Question: I have two matrices '[A]'(Expected_matrice) , '[B]'(Predicted_matrice) I need to create the third one '[C]'(Error_matrice) via subtraction of them '[C]=[A]-[B]' and pass it to Pandas dataframe and save in csv file.
Since abovementioned matrices' size are 24*20 and I try to:
First: '[C]' via 'sns.heatmap(C, cbar=True, cmap="gray_gist")'
Second: [C] via applying 'sum(abs(abs([A])-abs([B])))/24*20' to check that how good it is. In fact I calculating amount of by that. I also know that it's possible to use another method like MSE 'from Sklearn import metrics' by applying:
'''
from Sklearn import metrics
print(metrics.mean_squared_error(A,B))
'''
Since the elements of matrices are I've used : '[i - j for (i, j) in zip(A,B)]'
My codes are following:
'''
import numpy as np
import pandas as pd
import seaborn as sns
import matplotlib.pyplot as plt
from scipy.ndimage.filters import gaussian_filter
#A,B can be read from .csv files
A = pd.read_csv('D:\A.csv', header=None)
B = pd.read_csv('D:\B.csv', header=None)
#A,B can be assumed as lists
df_A = pd.DataFrame(A)
df_B = pd.DataFrame(B)
#calculate error matrix via subtraction
C = [i - j for (i, j) in zip(A,B)]
#Pass error matrix to Pandas dataframe
df_C = pd.DataFrame(C)
df_C.to_csv('Error_Matrix.csv', header=None, index=None)
#Evaluation
Eval= sum(abs(abs([A])-abs([B])))/24*20
Eval_ = '{:04}'.format(Eval)
print(Eval_)
#Plotting C
fig, ax = plt.subplots(nrows=1, ncols=2 , figsize=(20,15))
plt.subplot(1,2,1)
ax = sns.heatmap(C, cbar=True, cmap="gist_gray")
plt.title(f'Error Matrix Error={Eval_}', fontsize=14 , fontweight='bold', color='black', loc='center', style='italic')
plt.axis('off')
plt.subplot(1,2,2)
C_smooth = gaussian_filter(dfr_b, sigma=1)
ax = sns.heatmap(C_smooth, vmin=np.min(C_smooth), vmax=np.max(C_smooth), cmap ="gray" , cbar=True , cbar_kws={"ticks":[0,33,67,100]})
plt.title(f'Error Matrix Smooth Error={Eval_}', fontsize=14 , fontweight='bold', color='black', loc='center', style='italic')
plt.axis('off')
plt.savefig('Error_Matrix.png')
plt.show()
'''
Expected results:

white color shows Error=0 and solid black color shows Error=maximum.
Mostly should be error but i don't want to have black result I expected Gray color mostly.
<URL>
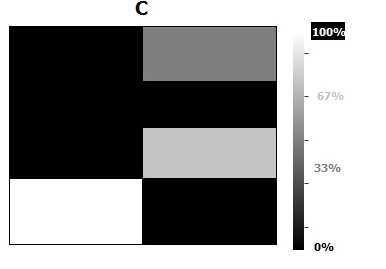
Answer: I'd do something like this:
'''
import matplotlib.pyplot as plt
import numpy as np
mx = 10 + 3 * np.random.random( 20 * 10 )
mx = mx.reshape( 20, 10 )
nx = 10 + 3 * np.random.random( 20 * 10 )
nx = nx.reshape( 20, 10 )
deltax = mx - nx
ox = 100 * ( 1 - np.abs( ( deltax) / mx ) )
scale = max( [ abs(min( np.concatenate( deltax ) ) ), abs( max( np.concatenate( deltax ) ) ) ] )
chi2 = np.sum( mx - nx )**2
chi2Red = chi2/( len( mx ) * len( mx[0] ) )
print chi2, chi2Red
fig = plt.figure()
ax = fig.add_subplot( 2, 2, 1 )
bx = fig.add_subplot( 2, 2, 2 )
cx = fig.add_subplot( 2, 2, 3 )
dx = fig.add_subplot( 2, 2, 4 )
MX1 = ax.matshow( mx, vmin=0, vmax=30 )
MX2 = bx.matshow( nx, vmin=0, vmax=30 )
diffMX = cx.matshow( deltax, cmap='seismic', vmin=-scale, vmax=scale )
errMX = dx.matshow( ox, vmin=0, vmax=100 )
plt.colorbar( MX1, ax=ax )
plt.colorbar( MX2, ax=bx )
plt.colorbar( diffMX, ax=cx )
plt.colorbar( errMX, ax=dx )
plt.show()
'''
giving:
'''
>> 219.40945851846487 1.0970472925923245
'''
<URL>
I have to say though, that I do not like loosing the information about the sign of deviation. The lower left graph, hence, would be my actual preference. It could be scaled and shifted like the last one such that zero becomes 100% and the data will range from 80% to 120% or somewhat like that.